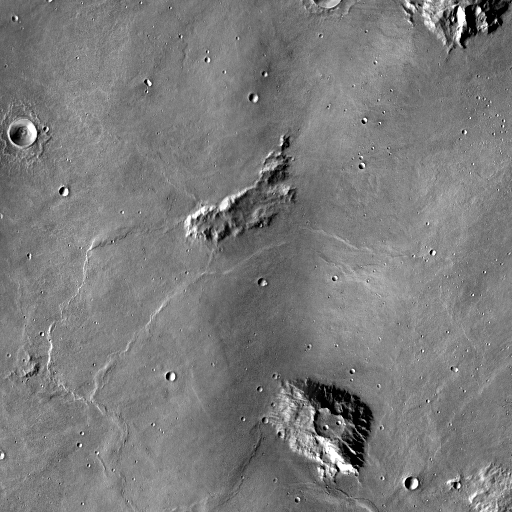
Crater classes present: Background, Other, Layered